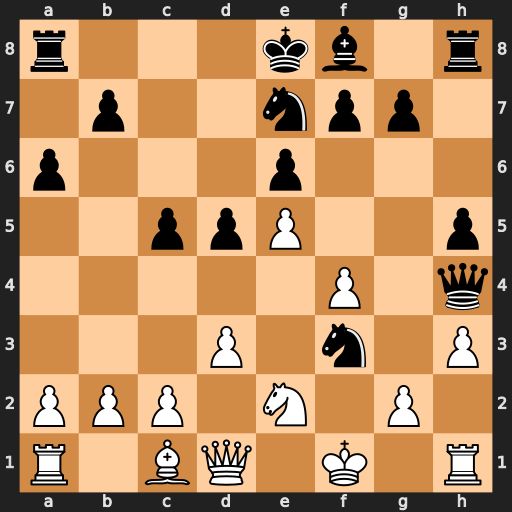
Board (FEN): r3kb1r/1p2npp1/p3p3/2ppP2p/5P1q/3P1n1P/PPP1N1P1/R1BQ1K1R
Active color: w
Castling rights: kq
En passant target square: -
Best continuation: g3 Nxe5 gxh4